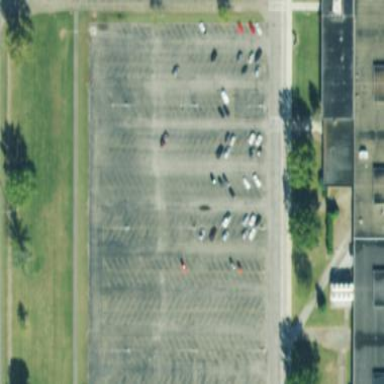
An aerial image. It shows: Parking area.